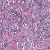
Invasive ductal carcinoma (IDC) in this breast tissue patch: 1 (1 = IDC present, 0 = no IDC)